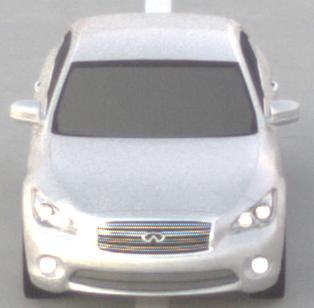
Make: Infiniti
Model: M 37
Detailed model: M (Y51)
Model produced from: 2010/10
Model produced until: 2013/11
Doors: 4
Color: white
Road condition: dry road
Daytime: sunrise or sunset
Contrast: low contrast